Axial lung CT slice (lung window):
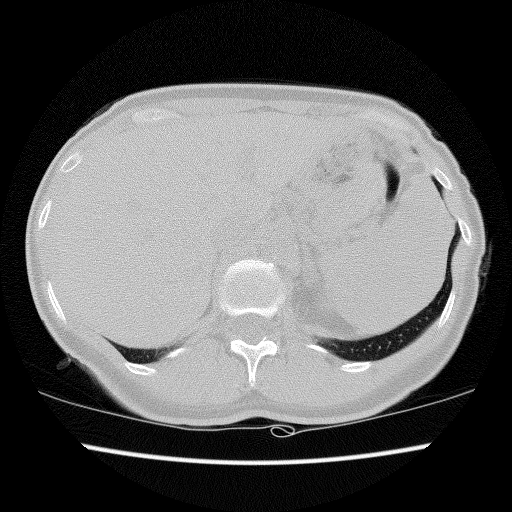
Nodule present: no